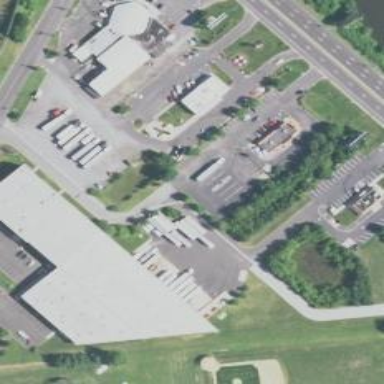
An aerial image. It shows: Industrial building.